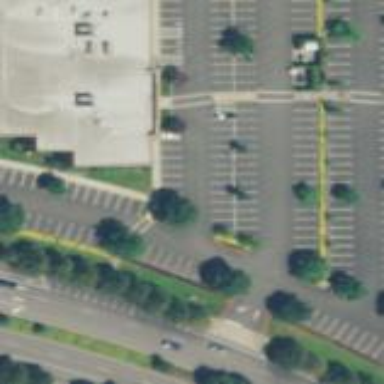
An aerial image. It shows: Parking area.